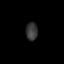
Tissue: lung
Cell type: Epithelial cells
Senescence score: 0.2286
Nuclear area (px): 202
Mean DAPI intensity: 56.465